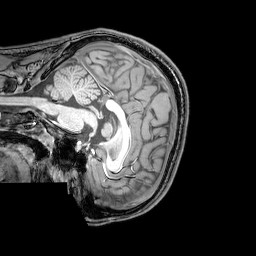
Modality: T1w
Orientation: sagittal
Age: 23
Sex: male
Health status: healthy
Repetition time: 0.081 s
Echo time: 0.037 s